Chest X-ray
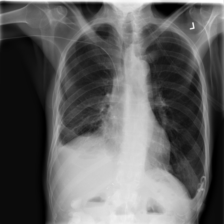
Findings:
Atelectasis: negative
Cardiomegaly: negative
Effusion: negative
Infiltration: negative
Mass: negative
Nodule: negative
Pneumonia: negative
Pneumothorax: negative
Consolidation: negative
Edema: negative
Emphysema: negative
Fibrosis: negative
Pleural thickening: negative
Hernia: negative